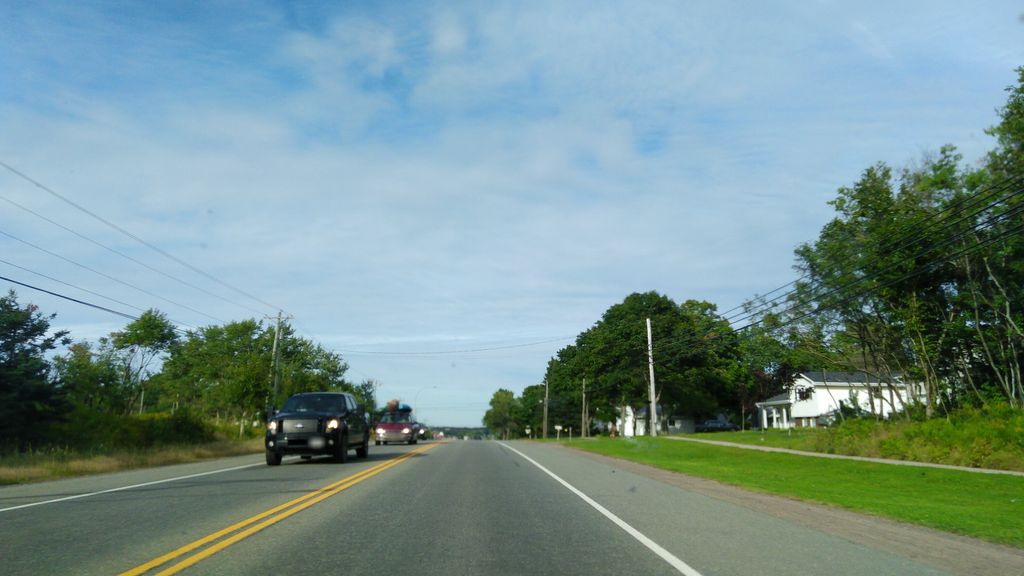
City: charlottetown